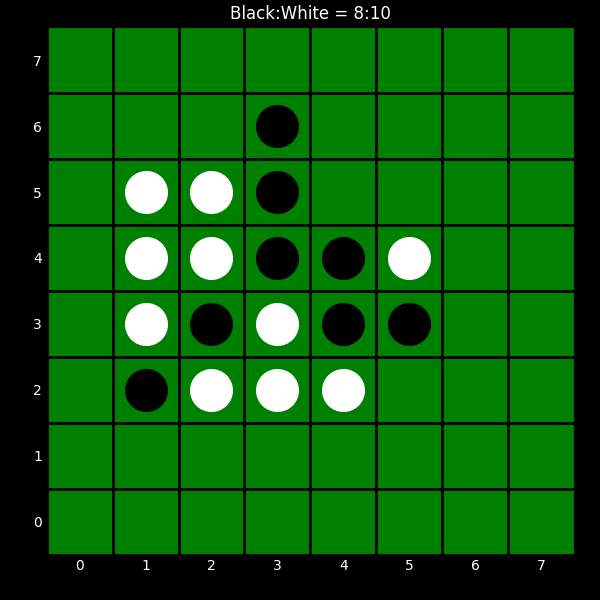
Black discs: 8
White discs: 10